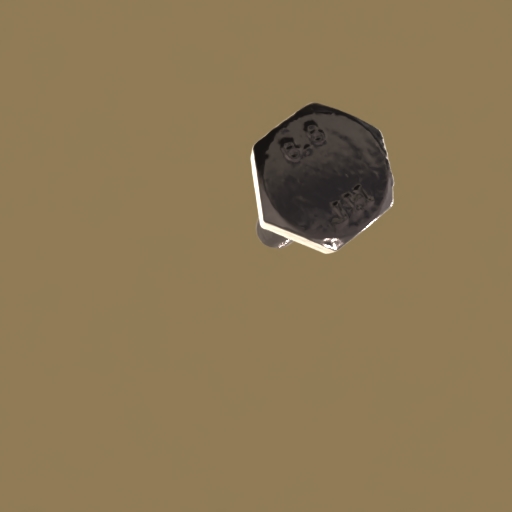
Label: bolt